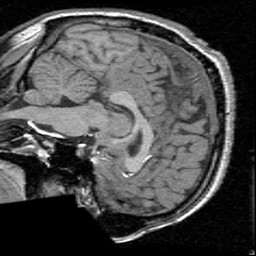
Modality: T1w
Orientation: sagittal
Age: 19
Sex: male